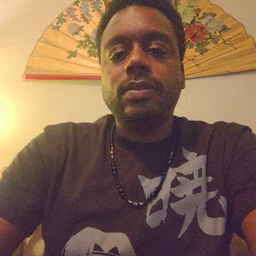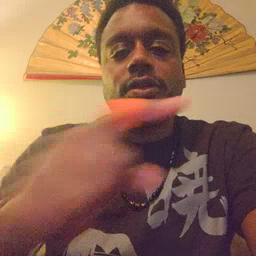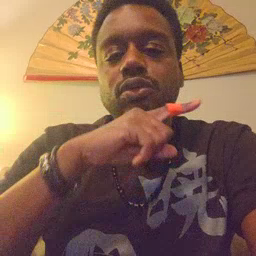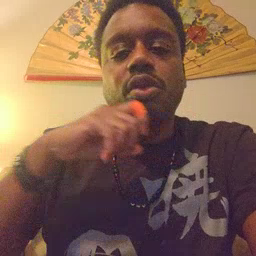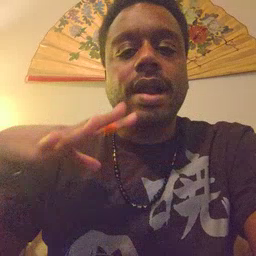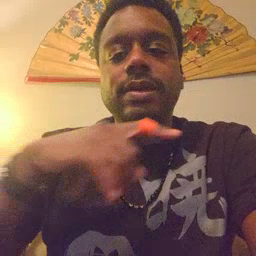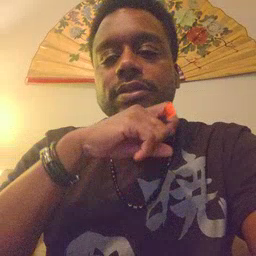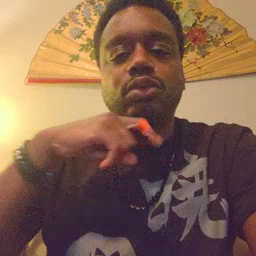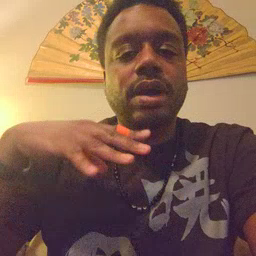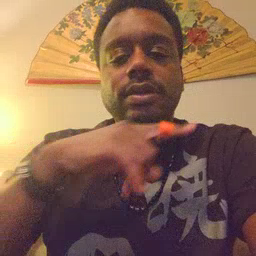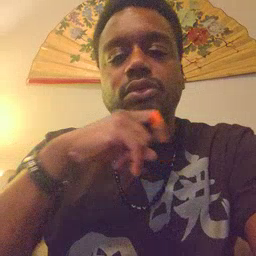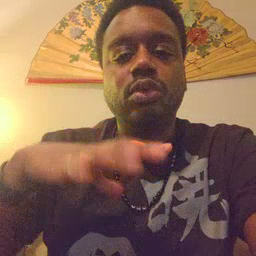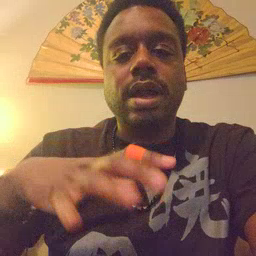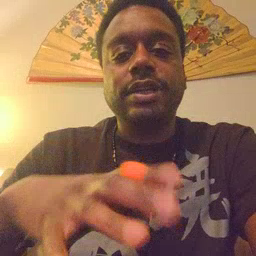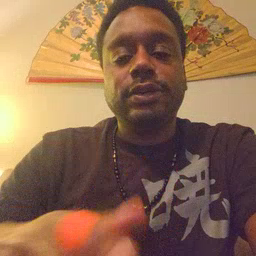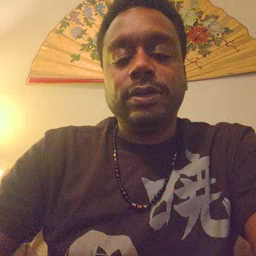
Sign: dryer